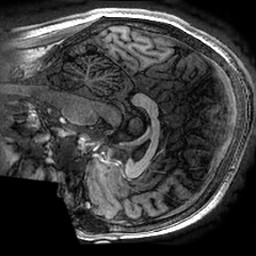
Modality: T1w
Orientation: sagittal
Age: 29
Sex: male
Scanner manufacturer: ge
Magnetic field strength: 3 T
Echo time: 0.002736 s